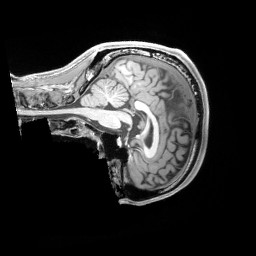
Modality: T1w
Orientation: sagittal
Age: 22
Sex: male
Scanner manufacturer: siemens
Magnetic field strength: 3 T
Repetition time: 2.53 s
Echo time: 0.00326 s